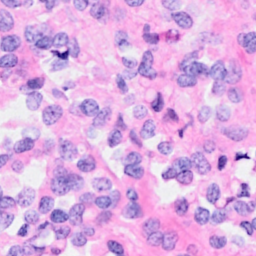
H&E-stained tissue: Breast